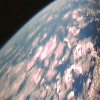
Label: cloud